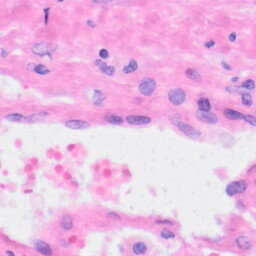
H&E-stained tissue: Liver